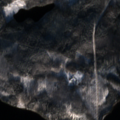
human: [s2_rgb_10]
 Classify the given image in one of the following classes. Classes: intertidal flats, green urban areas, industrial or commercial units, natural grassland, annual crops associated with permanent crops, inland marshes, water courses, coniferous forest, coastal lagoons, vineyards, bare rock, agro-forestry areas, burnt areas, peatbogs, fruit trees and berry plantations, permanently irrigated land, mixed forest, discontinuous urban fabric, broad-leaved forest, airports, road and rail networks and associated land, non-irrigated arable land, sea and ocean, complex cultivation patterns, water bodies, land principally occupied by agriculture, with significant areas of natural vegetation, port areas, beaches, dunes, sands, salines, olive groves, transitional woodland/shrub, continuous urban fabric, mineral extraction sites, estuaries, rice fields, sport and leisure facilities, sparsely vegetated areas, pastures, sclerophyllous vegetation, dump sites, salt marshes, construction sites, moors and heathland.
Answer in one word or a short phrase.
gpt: broad-leaved forest, mixed forest, water bodies